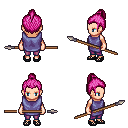
a pixel art fantasy rpg character, female body template, human, light skin, chain tabard jacket, magenta pants, pink short topknot hairstyle, ghillies, spear, four views (front, back, left, right), 2x2 character sprite sheet, small pixel art, hard edges, no anti-aliasing